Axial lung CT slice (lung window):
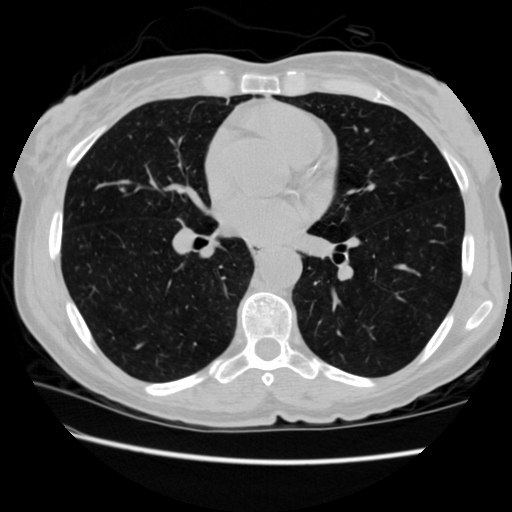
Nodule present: no